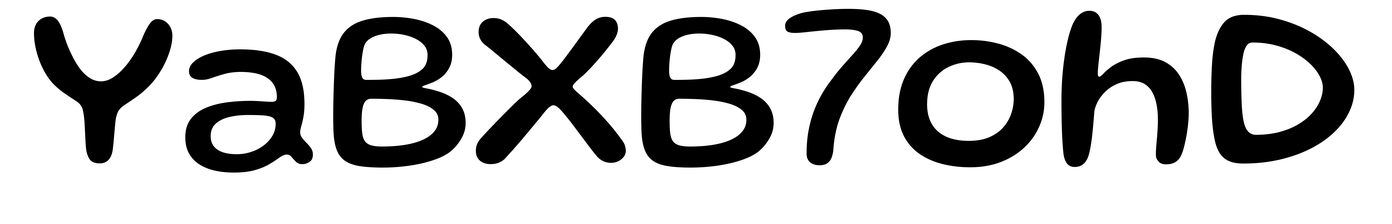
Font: Gluten_Regular